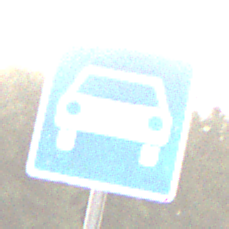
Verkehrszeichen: Kraftfahrstrasse
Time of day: SunriseSunset
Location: Outdoor (Nature)
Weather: Clear
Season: NotSpecified
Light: Natural